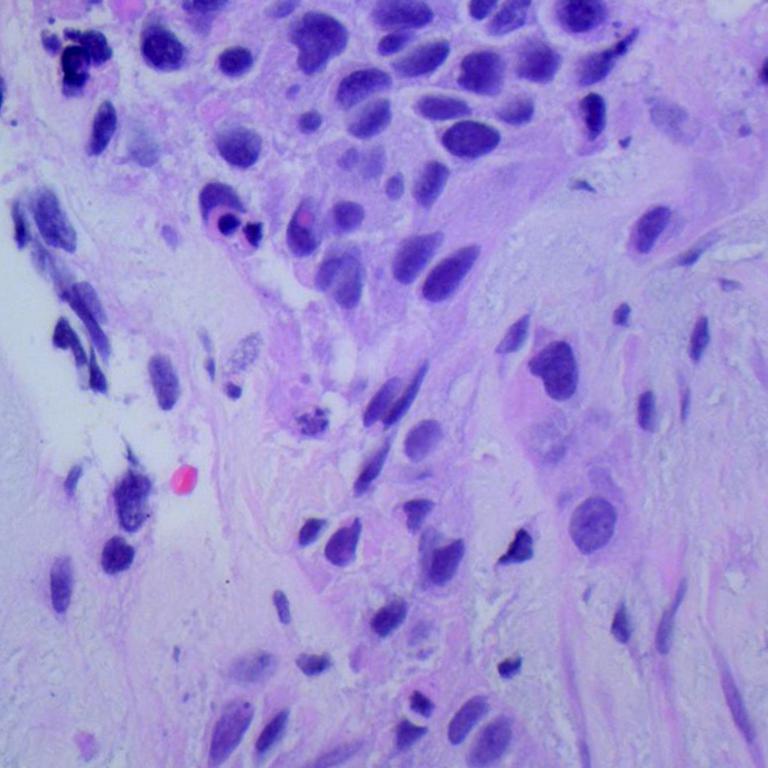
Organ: lung
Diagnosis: squamous carcinomas